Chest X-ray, PA view. Patient: 44 years old, sex F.
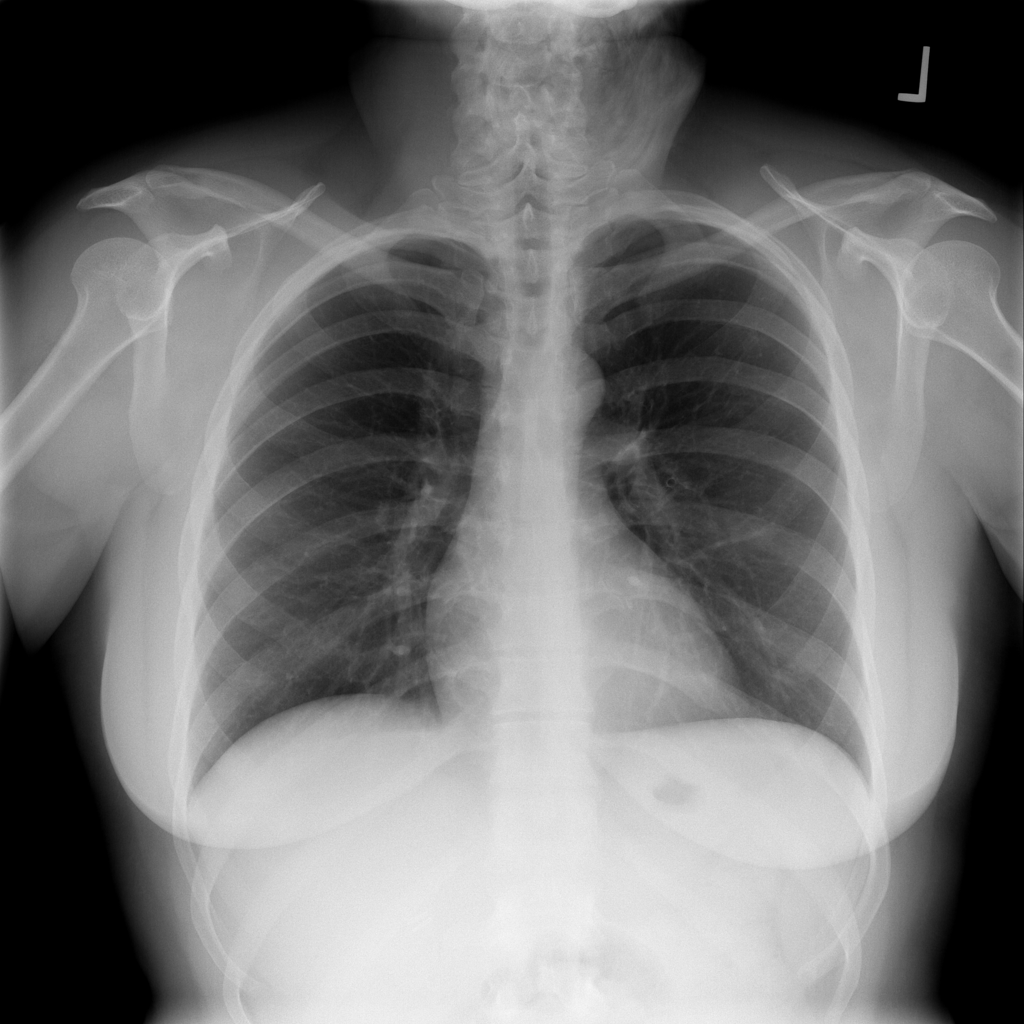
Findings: No Finding